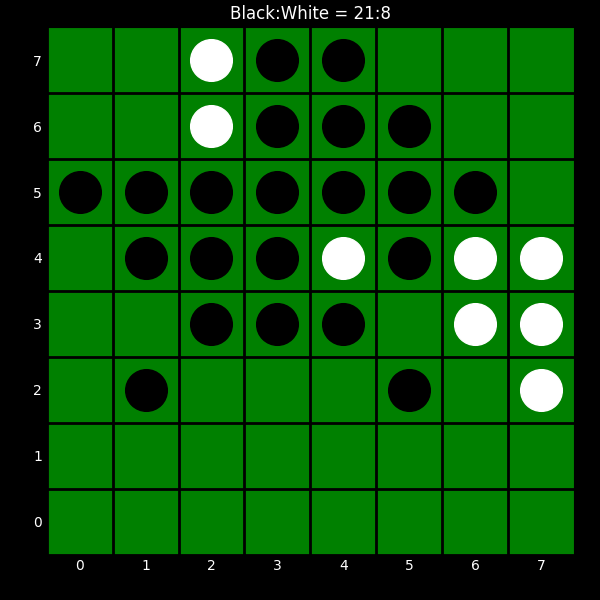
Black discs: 21
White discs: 8